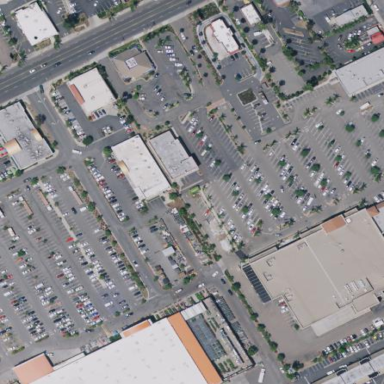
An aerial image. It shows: Retail area that is mall.